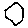
Label: hexagon